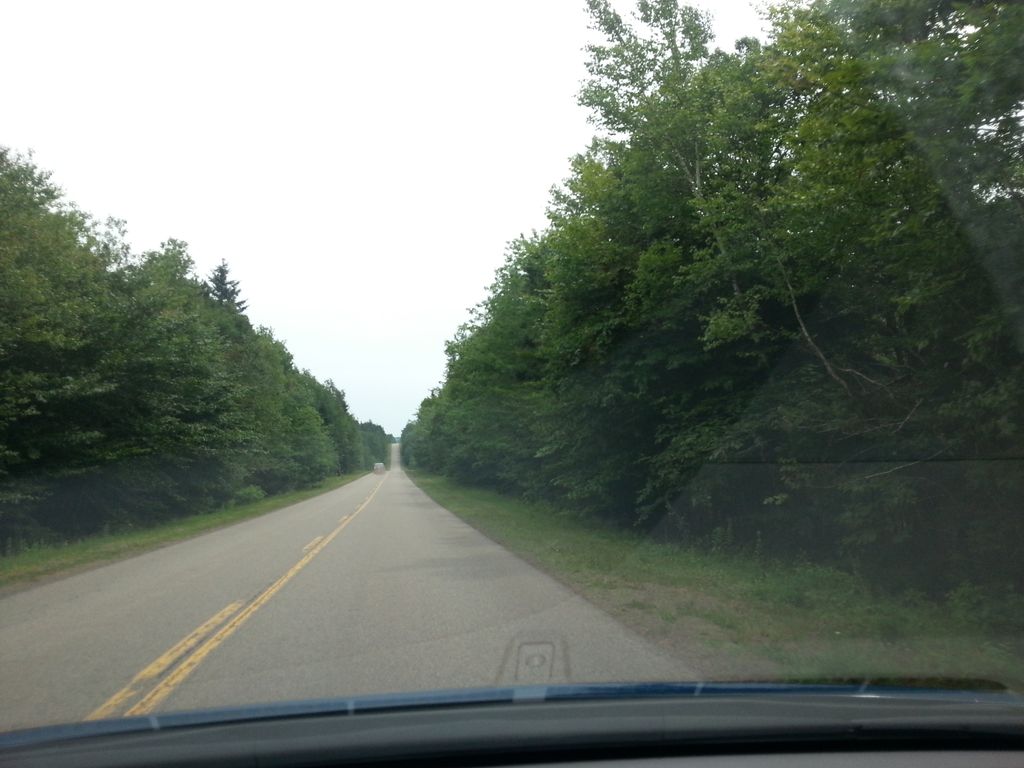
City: charlottetown